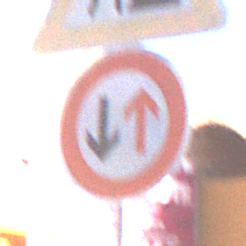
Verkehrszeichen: VorrangDesGegenverkehrs
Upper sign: Arbeitsstelle
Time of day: MorningAfternoon
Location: Outdoor (Special)
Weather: PartlyCloudy
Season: NotSpecified
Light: Natural